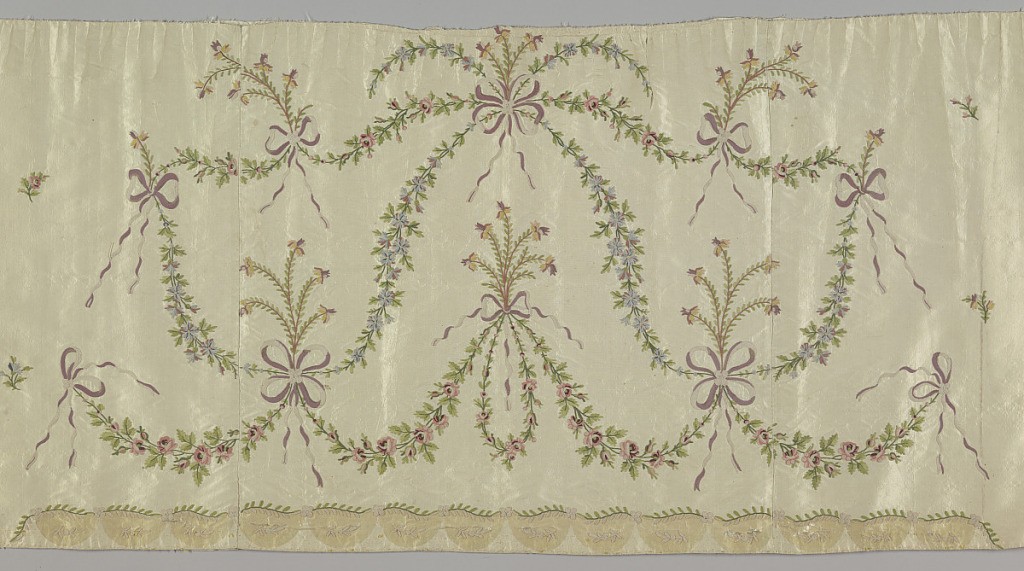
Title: Skirt panel
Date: late 18th century
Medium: silk Technique: chain stitch embroidery on plain weave
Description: Rectangular skirt panel with delicate festoons of flowers caught with bows in a symmetrical arrangement. Embroidered in soft pastel colors on a cream-colored ribbed ground. Small scattered sprigs at the sides. Lined with thin cream silk fabric. Row of small scallops indicated at the bottom by discoloration.